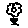
Label: flower